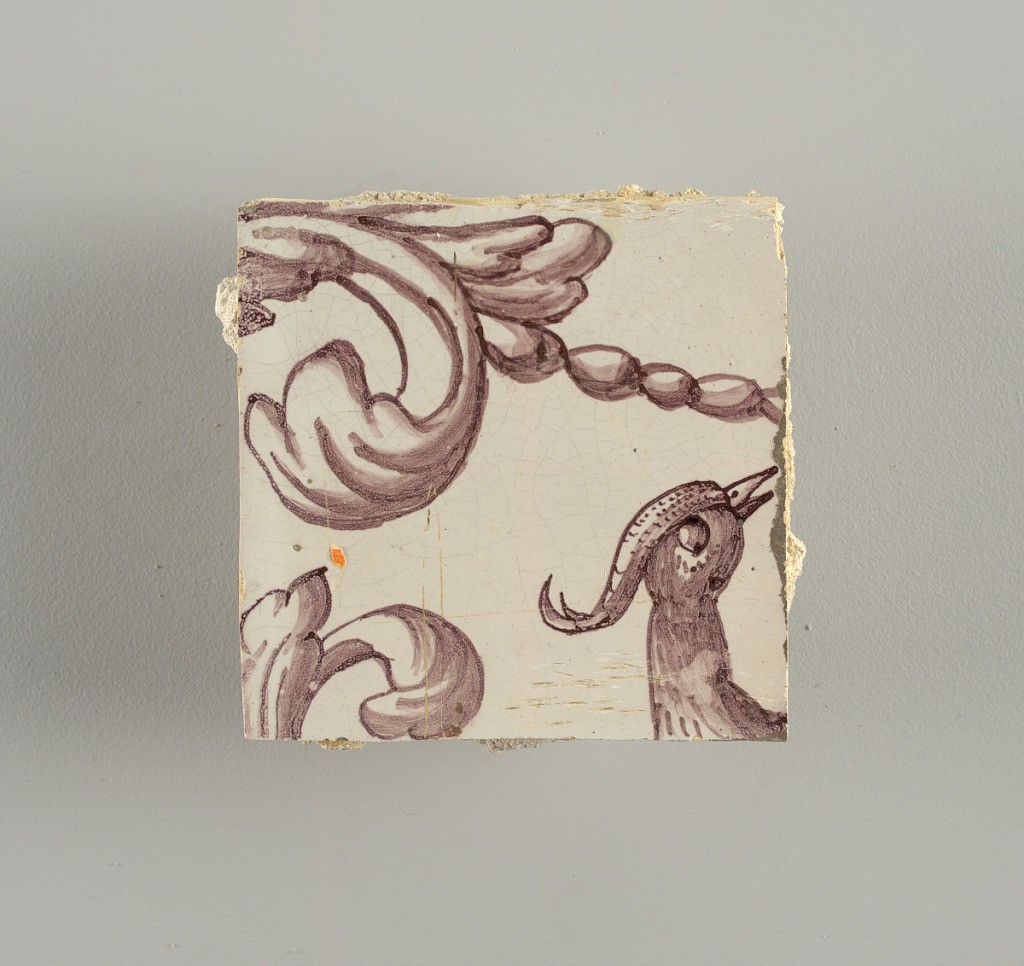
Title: Wall facing
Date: ca. 1725
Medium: Tin-glazed earthenware, underglaze
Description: Horizontal rectangle.  Thirty-seven tiles wide and twenty-one high with opening for door or window nineteen and one-half tiles high and twelve wide.  To left and right of opening, centered canopy above. Left, woman representing Hope, right, a sculputure urn.  Centered above opening, a mascaron.  Arabesque design of foliage.